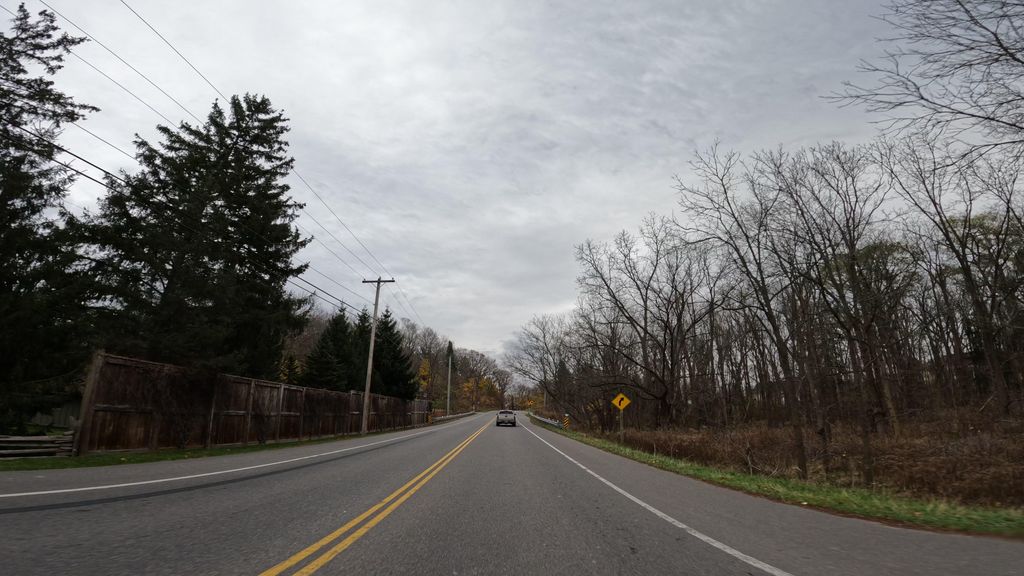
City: hamilton